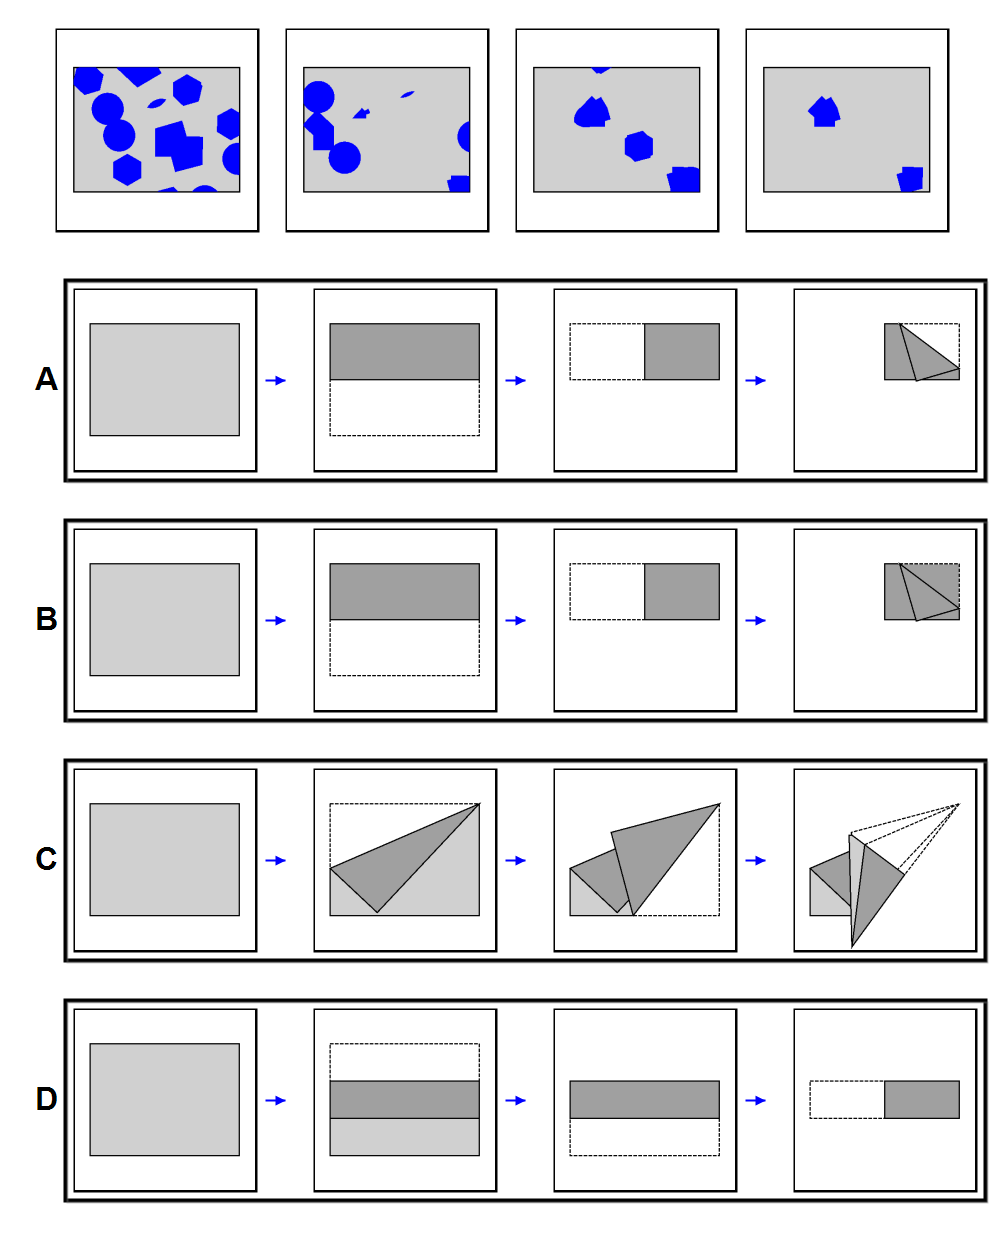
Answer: C